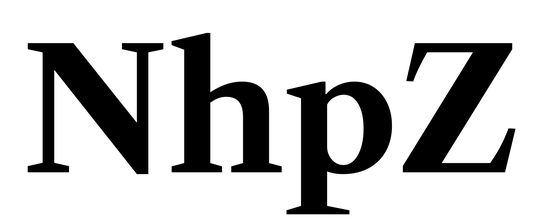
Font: LibreCaslonText_Bold